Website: home-depot
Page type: delivery-shipping
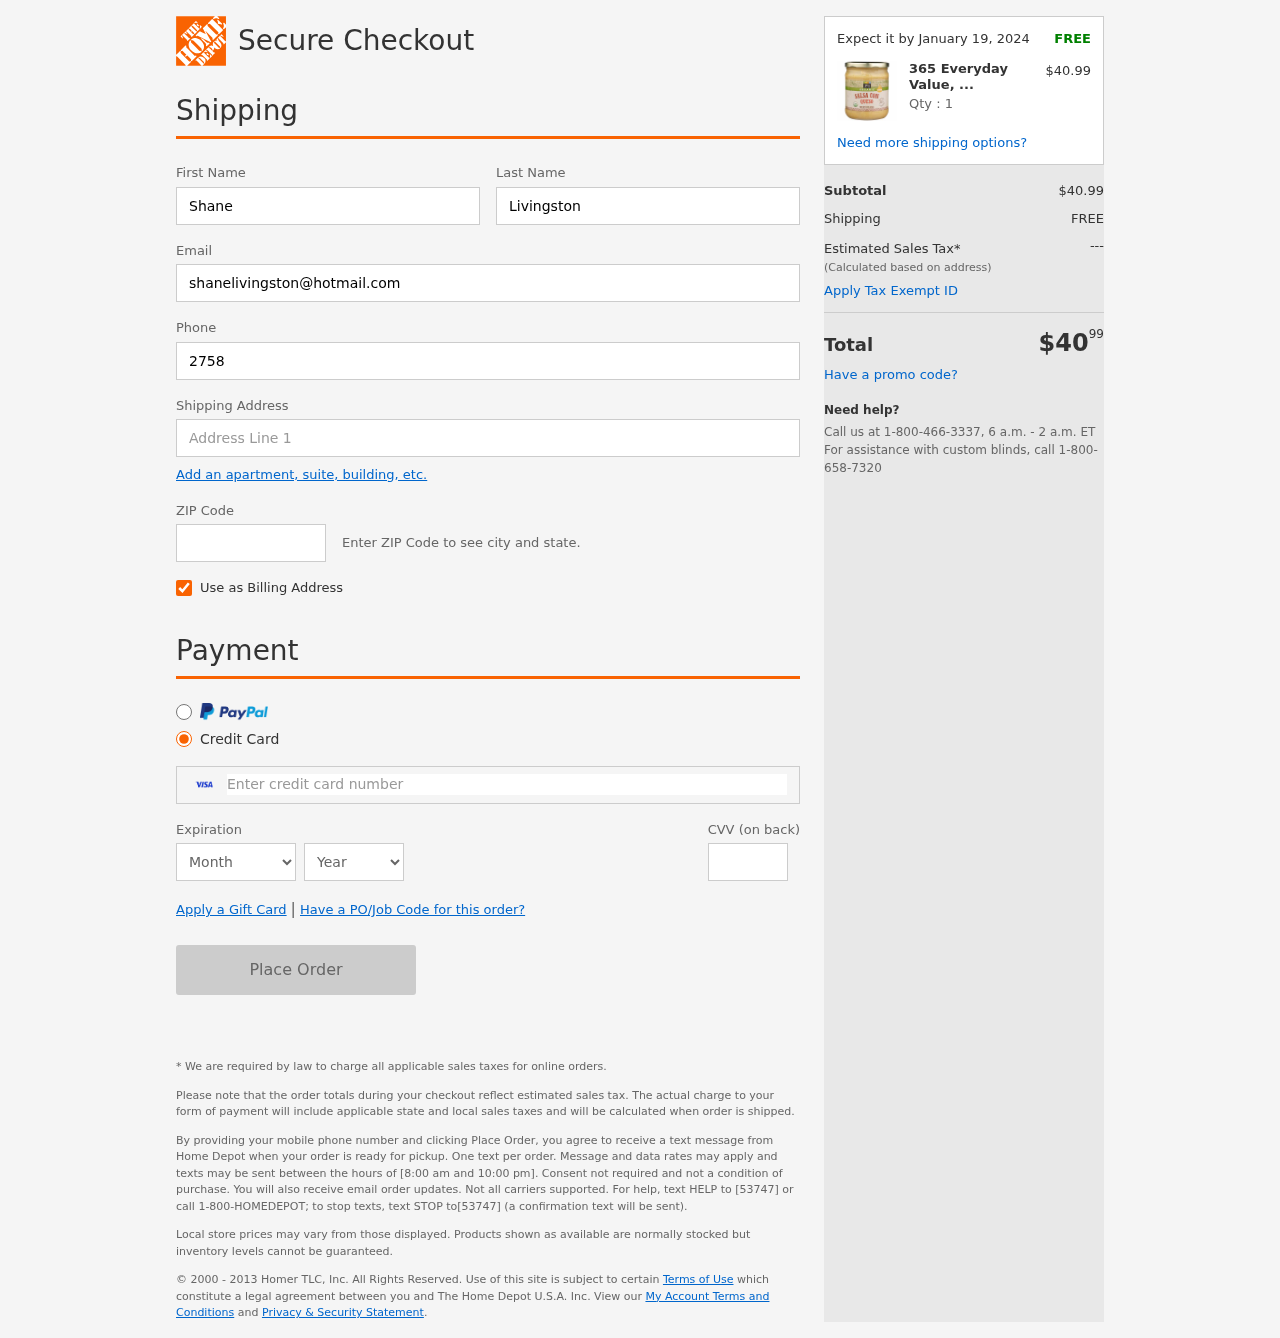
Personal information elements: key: PII_CARD_CVV
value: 351
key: PII_CARD_EXPIRY_MONTH
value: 04
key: PII_CARD_EXPIRY_YEAR
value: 29
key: PII_CARD_NUMBER
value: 4094 2431 6800 9152
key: PII_EMAIL
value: shanelivingston@hotmail.com
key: PII_FIRSTNAME
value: Shane
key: PII_LASTNAME
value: Livingston
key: PII_PHONE
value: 2758632762
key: PII_POSTCODE
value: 68447
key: PII_STREET
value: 07463 Morgan Union Apt. 849
Product elements: key: PRODUCT1_NAME
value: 365 Everyday Value, Organic Salsa Con Queso, 15 Oz
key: PRODUCT1_PRICE
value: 40.99
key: PRODUCT1_QUANTITY
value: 1
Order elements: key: ORDER_DELIVERY_DATE
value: Expect it by January 19, 2024
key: ORDER_SUBTOTAL
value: $40.99
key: ORDER_SHIPPING_COST
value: FREE
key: ORDER_TOTAL
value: $4099